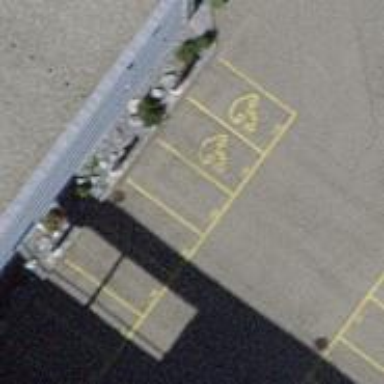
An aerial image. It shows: Charging station.